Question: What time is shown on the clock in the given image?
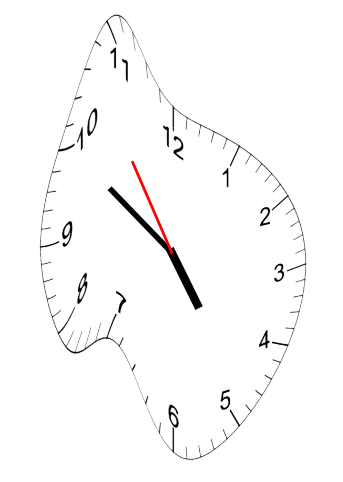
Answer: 04:49:54